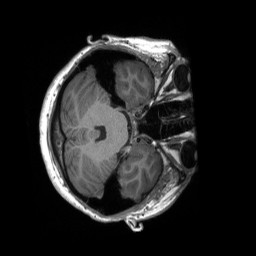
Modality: T1w
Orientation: axial
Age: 16
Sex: male
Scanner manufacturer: siemens
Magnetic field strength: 3 T
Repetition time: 2.3 s
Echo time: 0.00232 s